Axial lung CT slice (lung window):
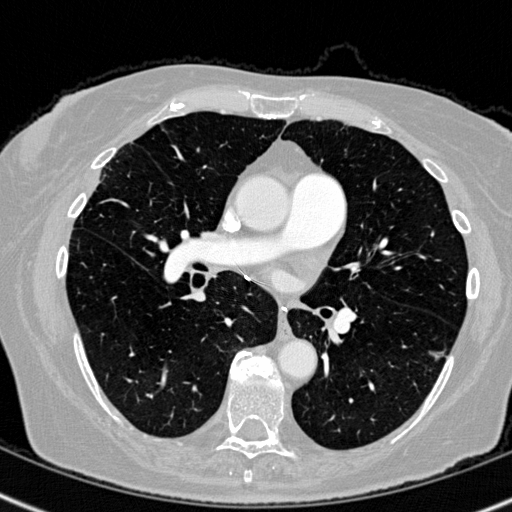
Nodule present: no